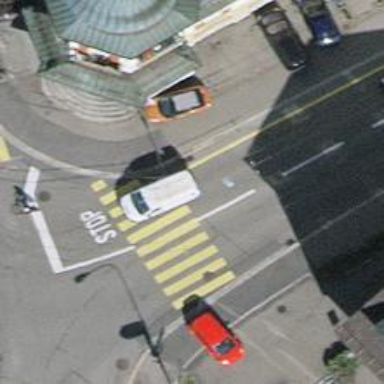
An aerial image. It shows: Zebra crossing on the road.